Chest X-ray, PA view. Patient: 60 years old, sex M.
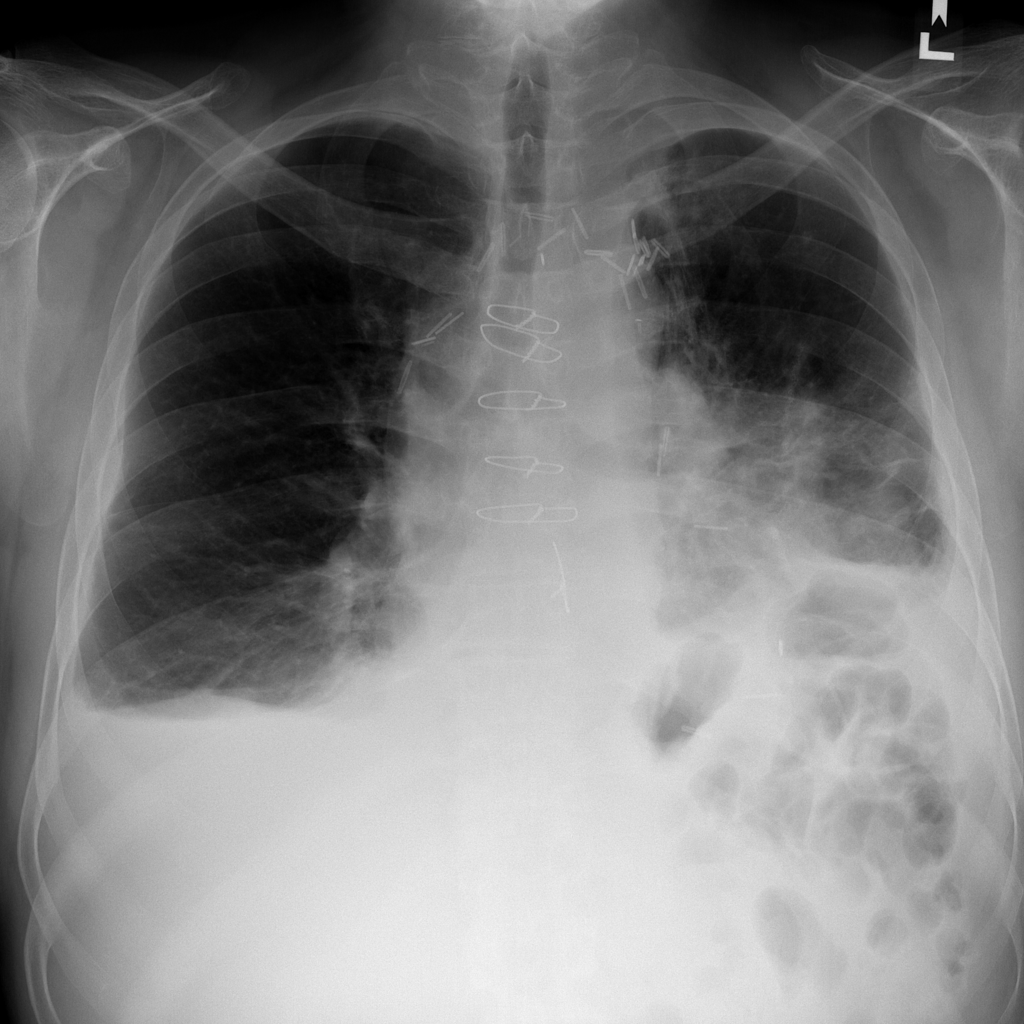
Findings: Atelectasis, Effusion